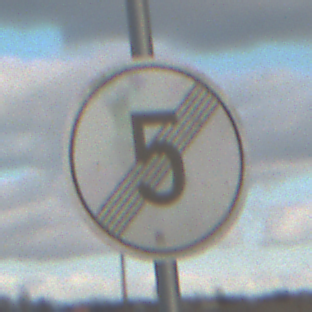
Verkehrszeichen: EndeGeschwindigkeit5
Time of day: SunriseSunset
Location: Outdoor (RoadRail)
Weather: PartlyCloudy
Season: NotSpecified
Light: Natural